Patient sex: M
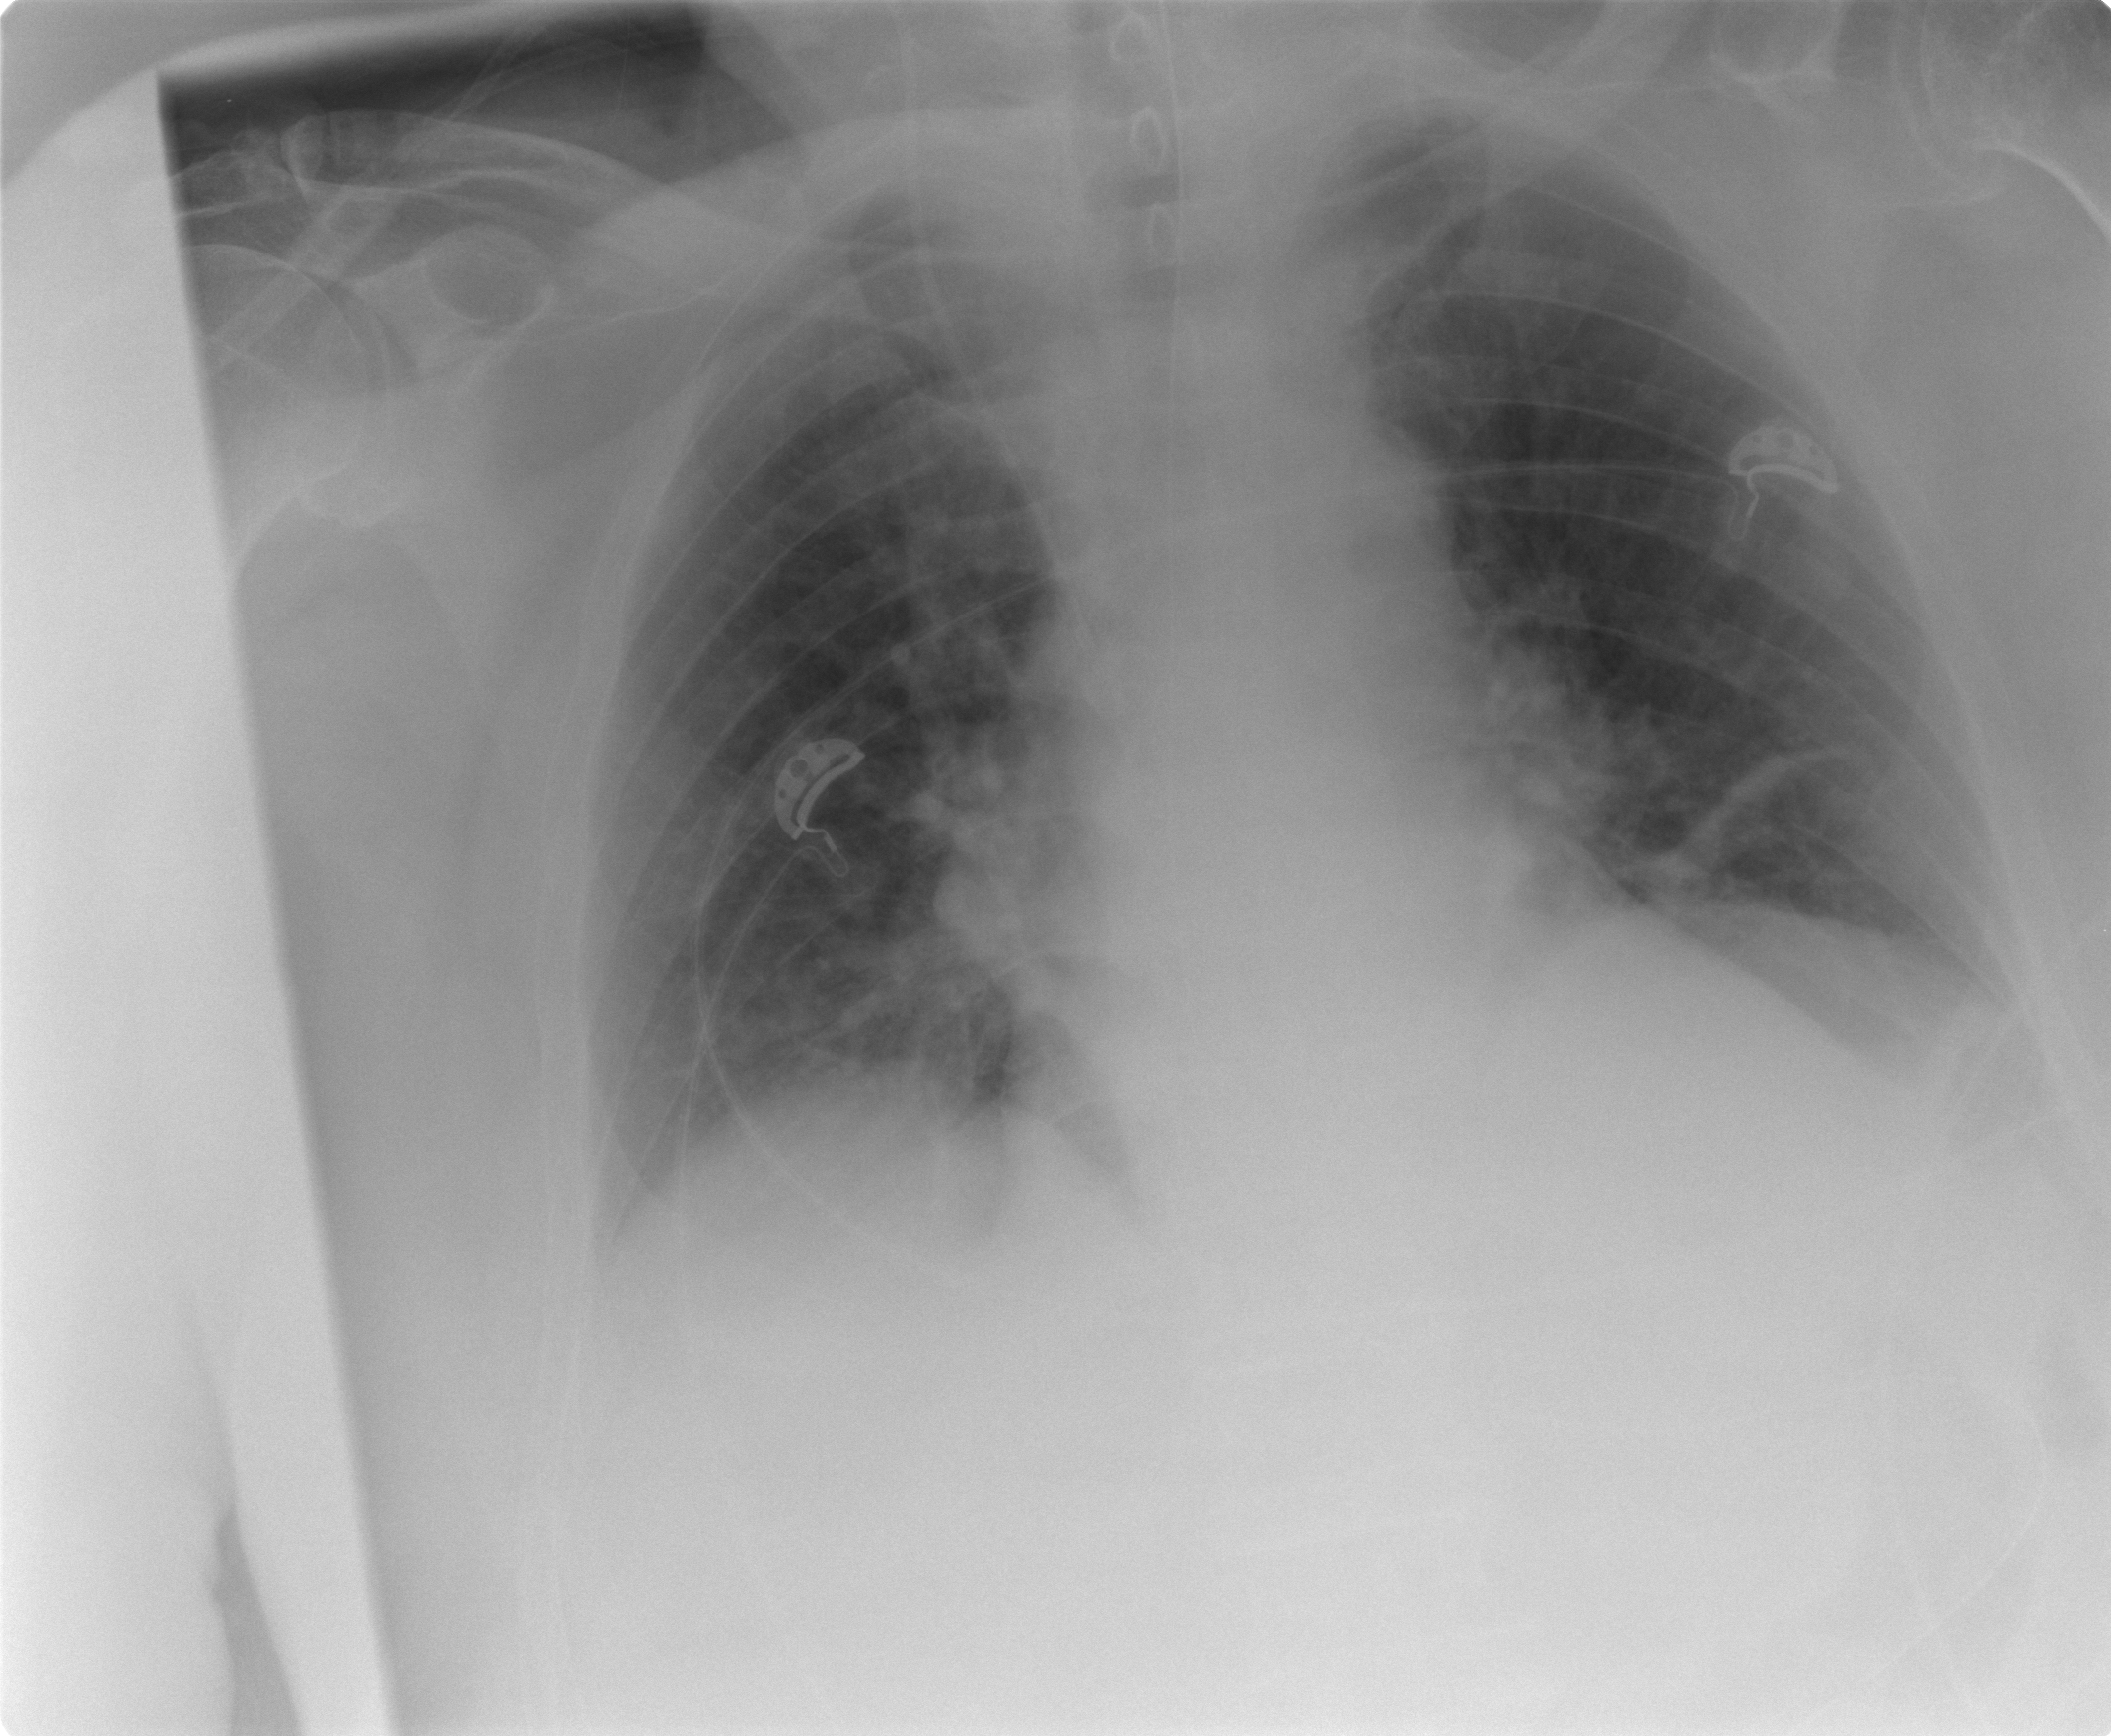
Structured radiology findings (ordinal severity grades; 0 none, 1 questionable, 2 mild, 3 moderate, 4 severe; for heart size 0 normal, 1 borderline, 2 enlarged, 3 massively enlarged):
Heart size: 0
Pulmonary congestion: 0
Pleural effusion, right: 0
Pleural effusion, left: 0
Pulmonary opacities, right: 0
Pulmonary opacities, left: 0
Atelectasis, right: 1
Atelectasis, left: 1